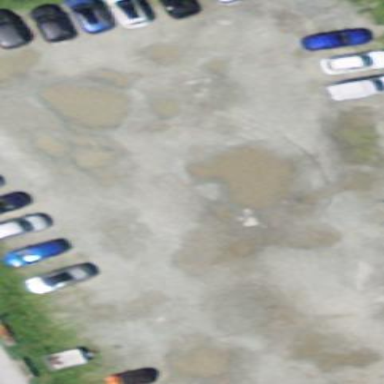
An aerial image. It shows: Parking area.